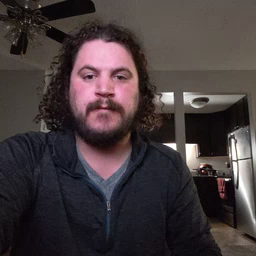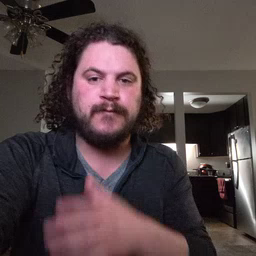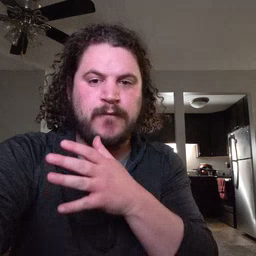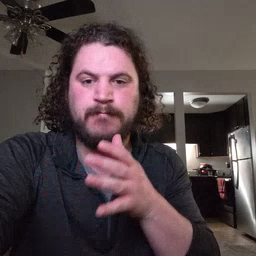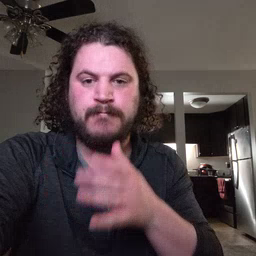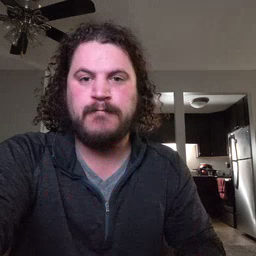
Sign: farm